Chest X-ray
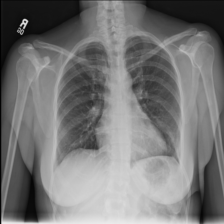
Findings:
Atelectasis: negative
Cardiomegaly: negative
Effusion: negative
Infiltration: negative
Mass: negative
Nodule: negative
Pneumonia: negative
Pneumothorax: negative
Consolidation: negative
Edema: negative
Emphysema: negative
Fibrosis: negative
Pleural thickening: negative
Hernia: negative